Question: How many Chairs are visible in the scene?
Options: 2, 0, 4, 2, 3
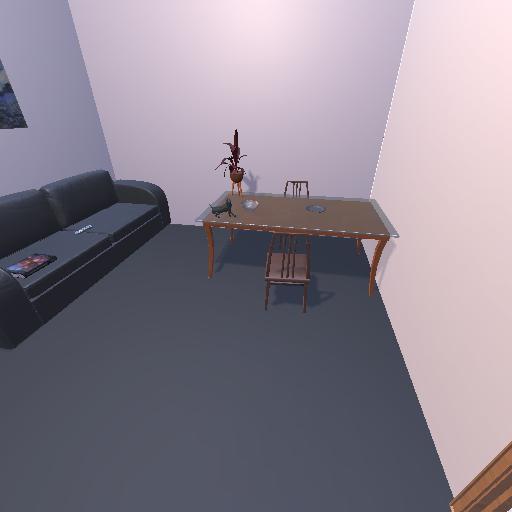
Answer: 2